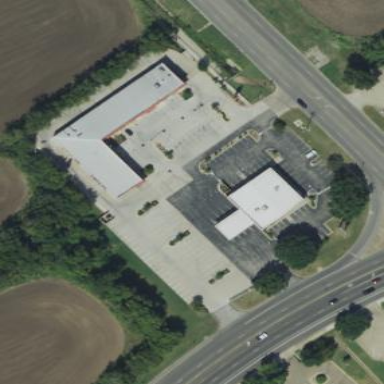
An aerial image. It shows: Retail building.